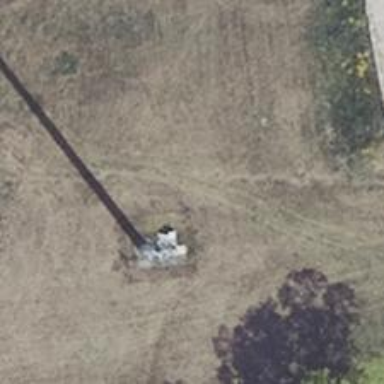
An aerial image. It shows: Communication mast tower.